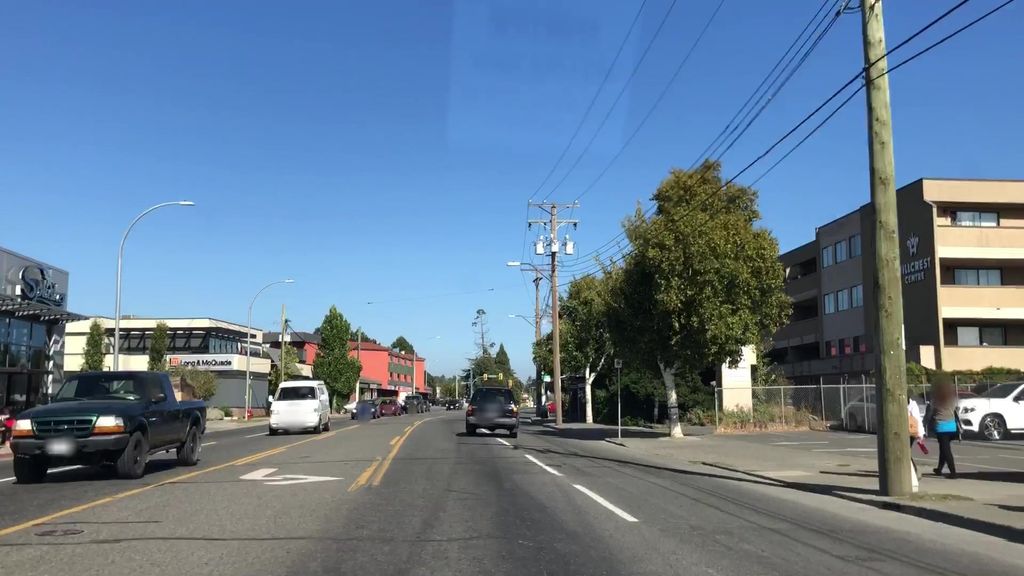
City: victoria